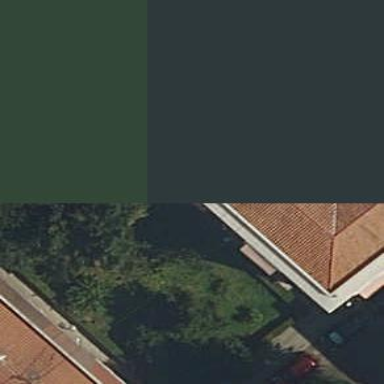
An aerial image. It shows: Garden with kerb border.